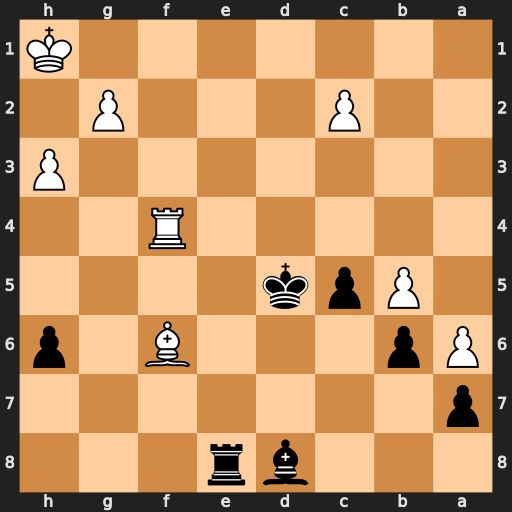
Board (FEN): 3br3/p7/Pp3B1p/1Ppk4/5R2/7P/2P3P1/7K
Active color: b
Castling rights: -
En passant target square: -
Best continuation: Re1+ Kh2 Bc7